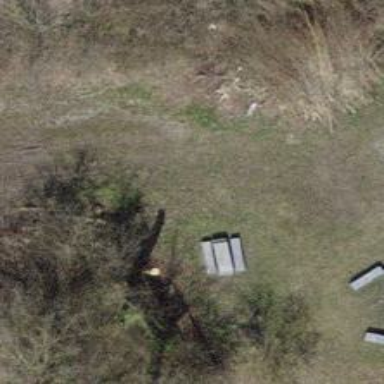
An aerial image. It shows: Picnic table located in leisure land area.